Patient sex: F
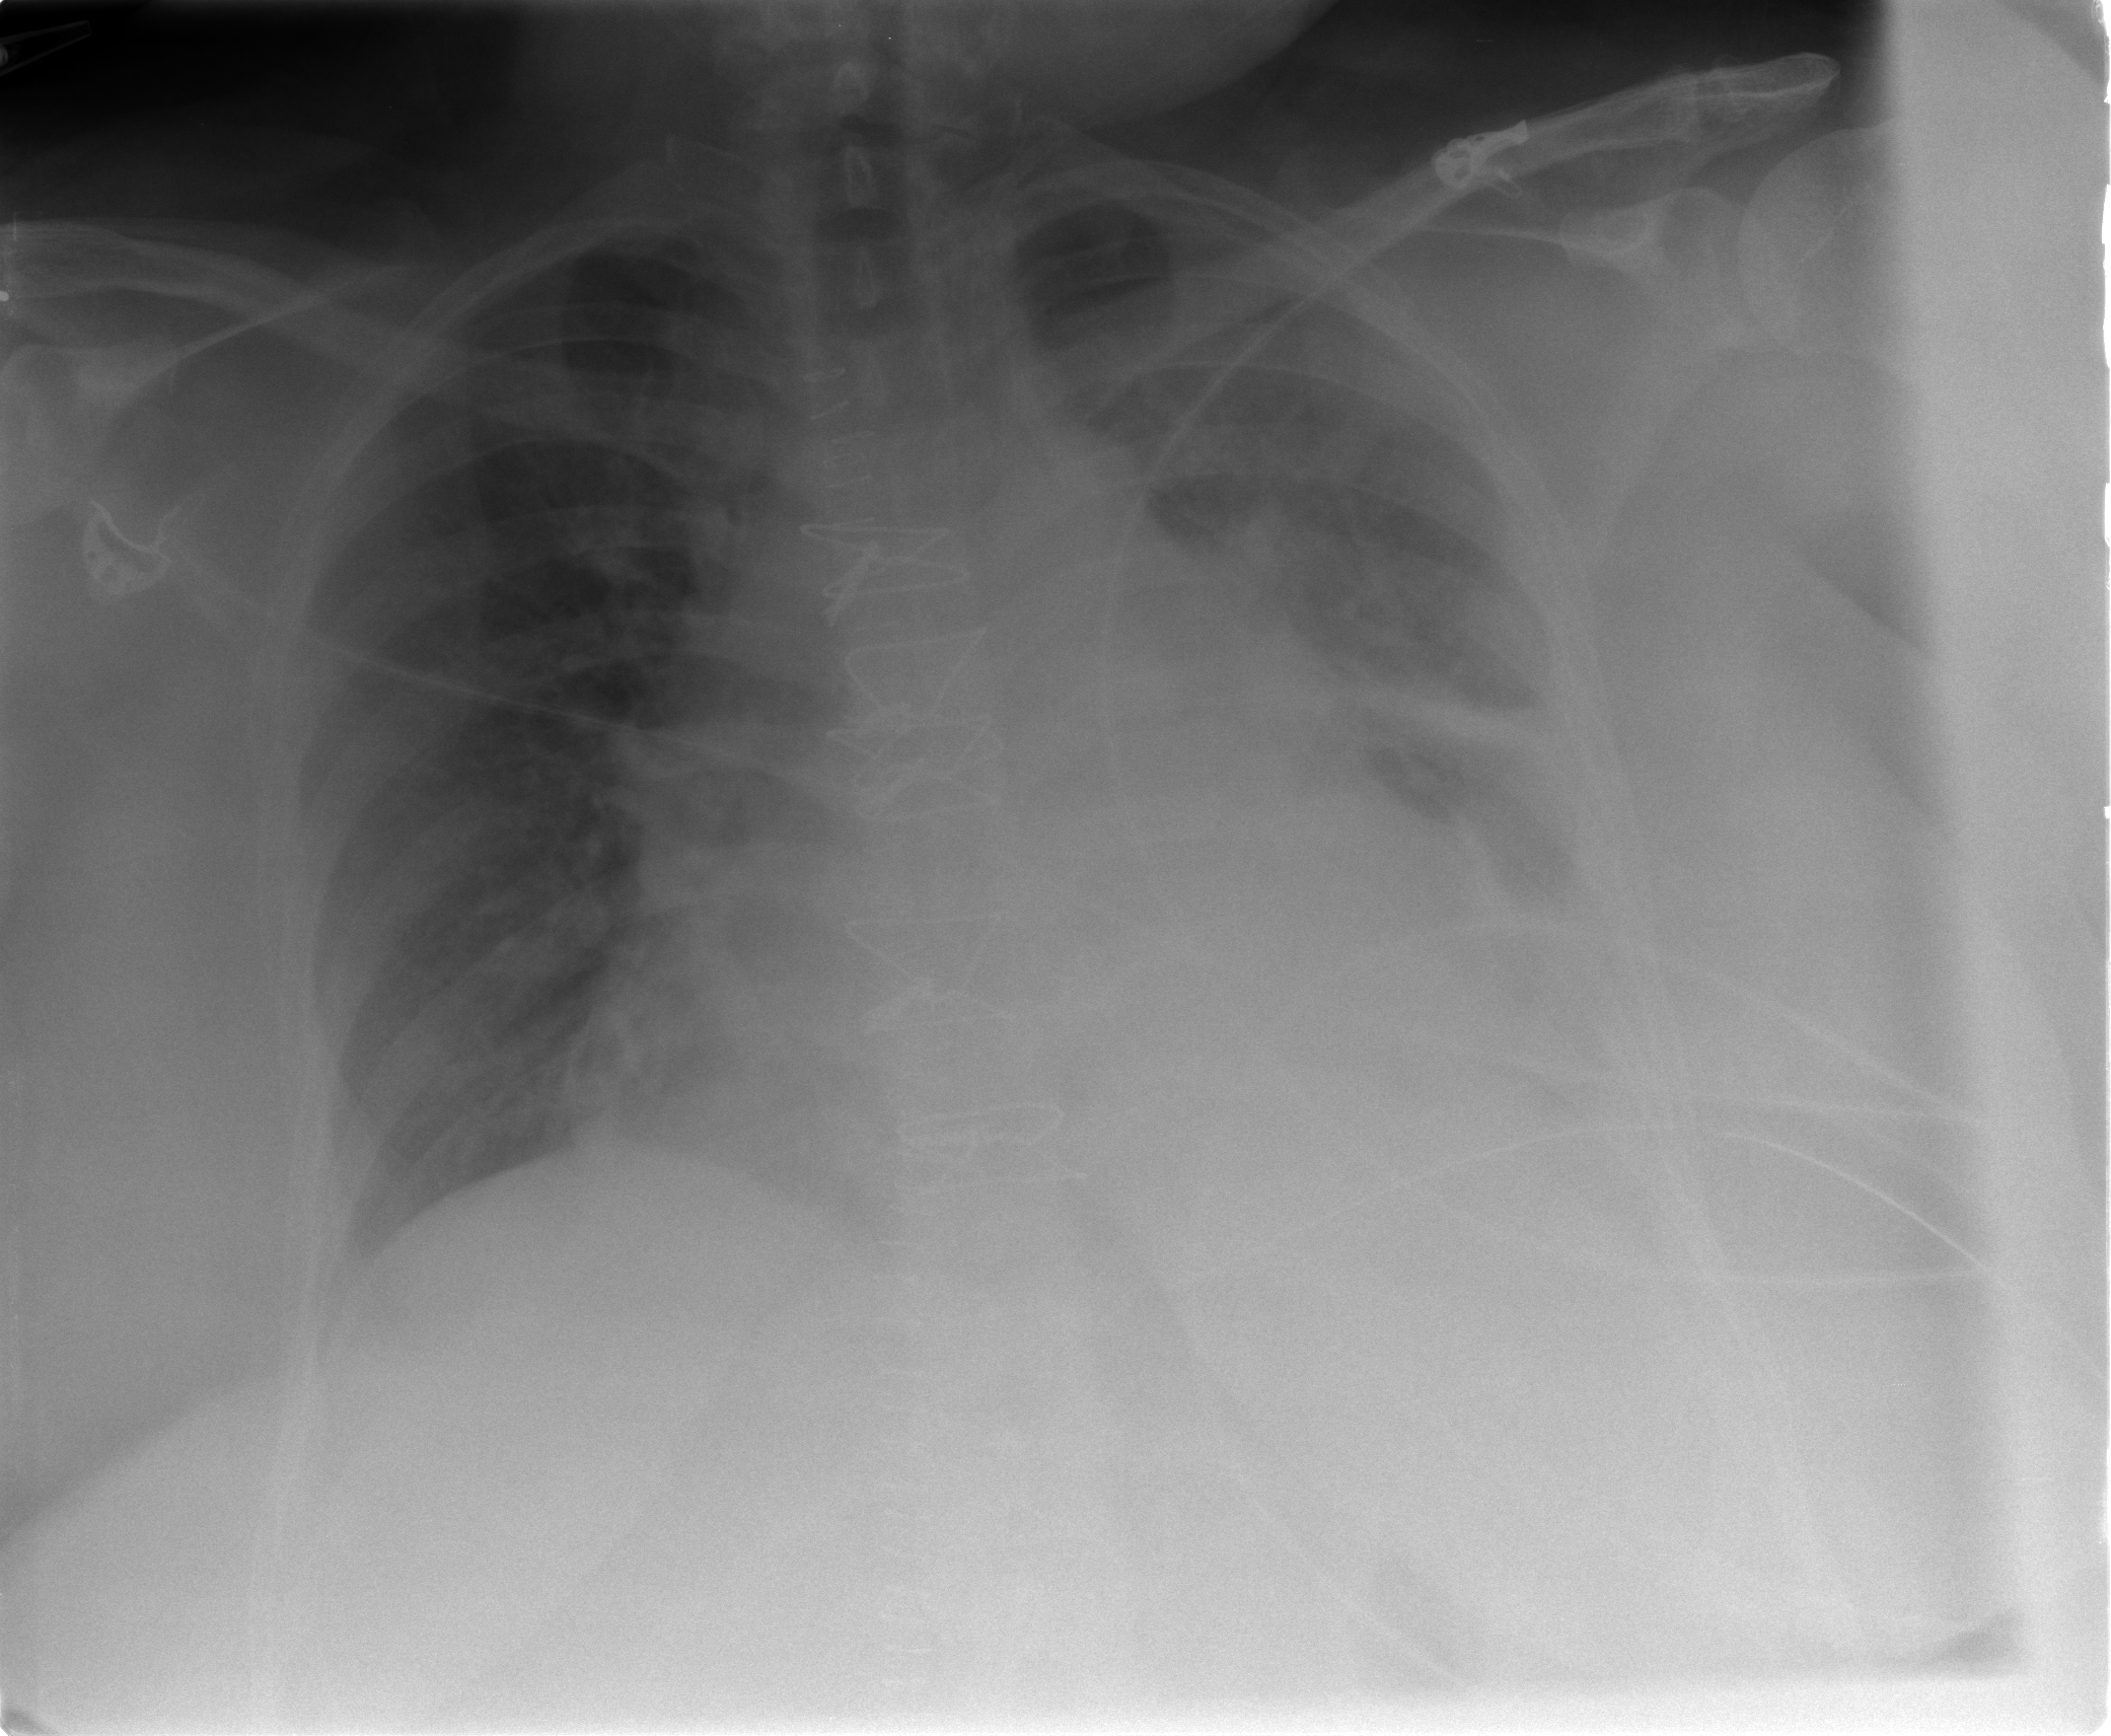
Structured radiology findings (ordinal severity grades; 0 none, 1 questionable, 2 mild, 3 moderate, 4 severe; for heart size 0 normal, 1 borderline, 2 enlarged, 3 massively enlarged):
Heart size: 2
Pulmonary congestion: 3
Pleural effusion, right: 0
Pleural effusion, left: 3
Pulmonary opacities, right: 0
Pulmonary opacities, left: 3
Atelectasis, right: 2
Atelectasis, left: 3